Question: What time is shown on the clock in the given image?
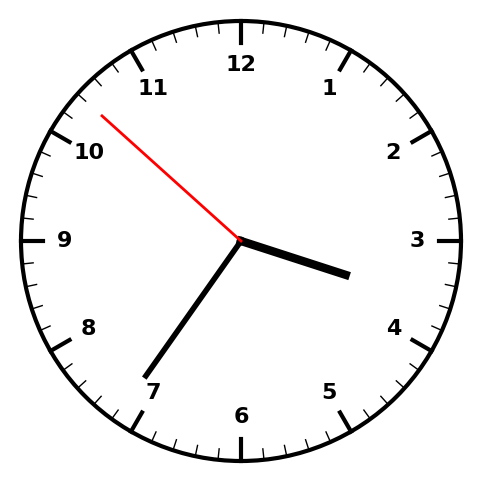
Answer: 03:35:52